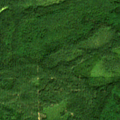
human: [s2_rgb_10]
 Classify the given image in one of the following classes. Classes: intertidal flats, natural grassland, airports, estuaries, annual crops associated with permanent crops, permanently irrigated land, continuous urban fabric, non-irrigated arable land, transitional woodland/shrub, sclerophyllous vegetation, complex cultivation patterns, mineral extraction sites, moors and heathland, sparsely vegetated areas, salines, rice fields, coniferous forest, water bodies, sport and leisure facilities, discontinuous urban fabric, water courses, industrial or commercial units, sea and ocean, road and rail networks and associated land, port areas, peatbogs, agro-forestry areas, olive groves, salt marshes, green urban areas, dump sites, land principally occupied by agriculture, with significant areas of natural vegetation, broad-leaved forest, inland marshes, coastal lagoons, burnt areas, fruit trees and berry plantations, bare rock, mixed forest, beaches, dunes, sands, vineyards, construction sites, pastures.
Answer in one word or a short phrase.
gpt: broad-leaved forest, coniferous forest, mixed forest, transitional woodland/shrub, peatbogs